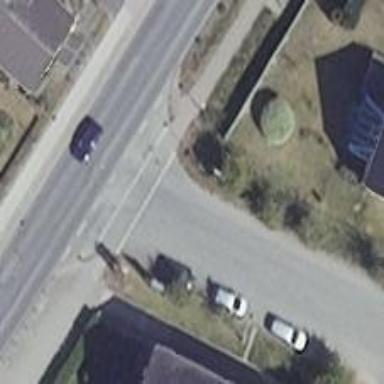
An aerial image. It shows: Residential road with asphalt surface and sidewalk on the left.